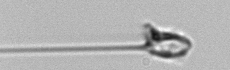
Label: Asterionellopsis_glacialis